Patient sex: F
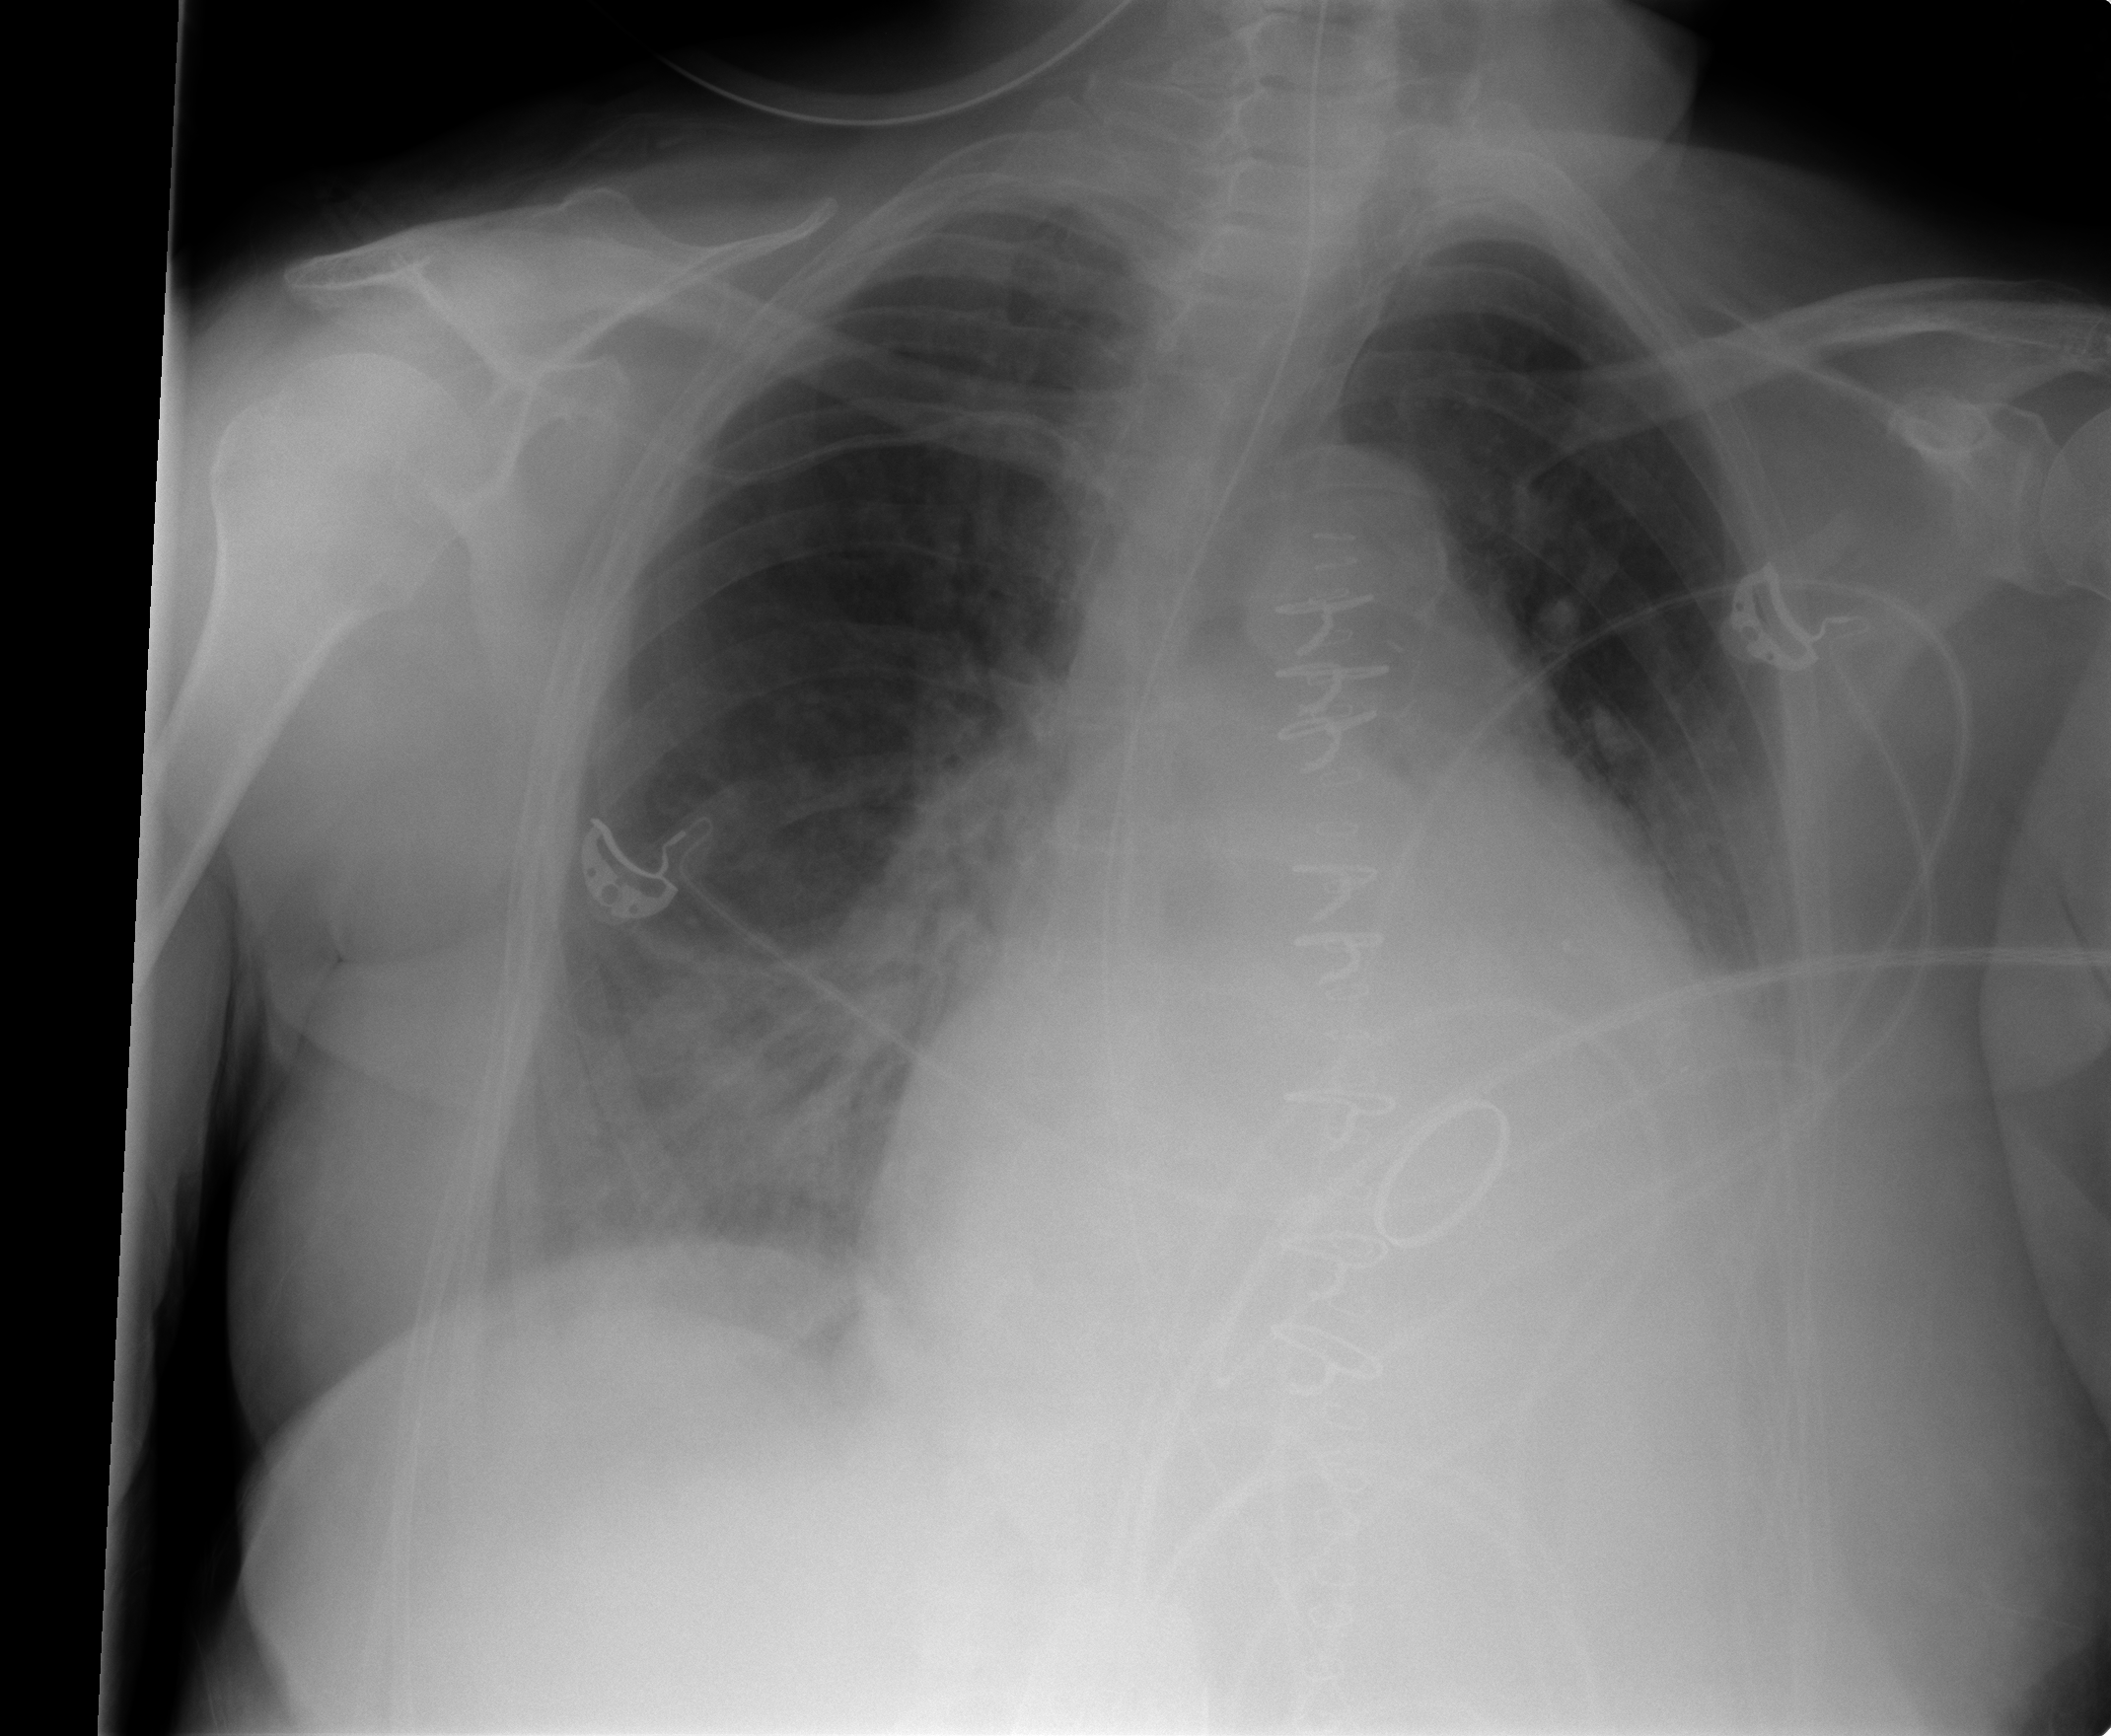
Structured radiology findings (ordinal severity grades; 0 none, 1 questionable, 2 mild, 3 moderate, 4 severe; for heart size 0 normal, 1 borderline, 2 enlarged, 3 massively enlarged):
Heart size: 2
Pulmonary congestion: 2
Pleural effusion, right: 2
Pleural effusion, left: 2
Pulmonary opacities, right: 2
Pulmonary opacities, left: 0
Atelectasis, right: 3
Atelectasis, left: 2